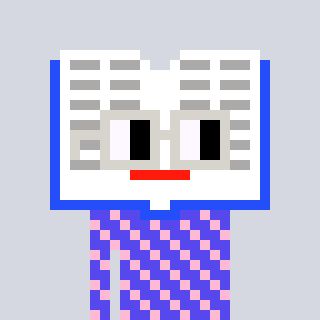
a pixel art character with square light gray glasses, a dictionary-shaped head and a computerblue-colored body on a cool background